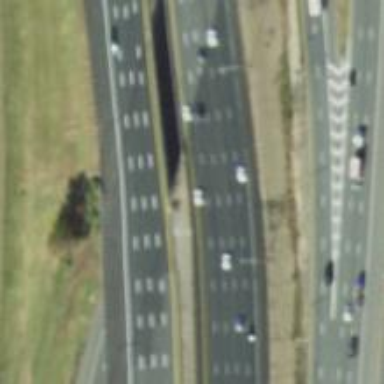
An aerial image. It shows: Motorway bridge spanning urban freeway/expressway.